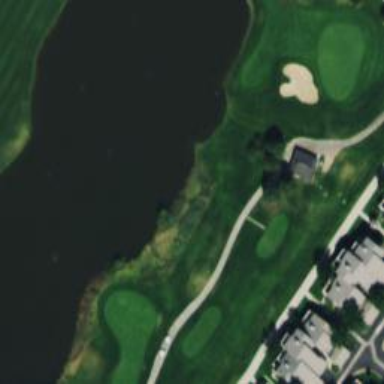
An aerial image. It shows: Lateral water hazard in golf surrounded by grass.